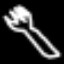
Label: fork